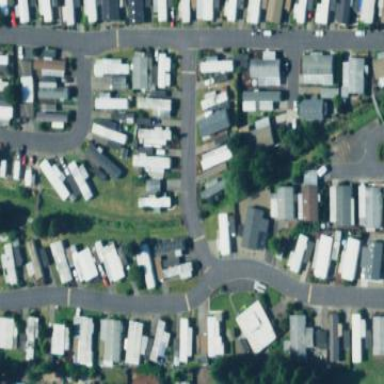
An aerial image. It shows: Residential area known as trailer park.